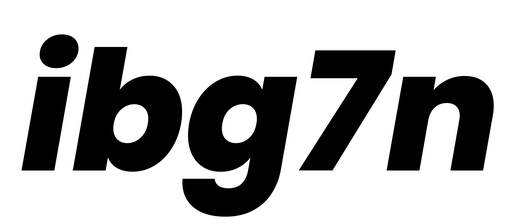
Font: Poppins-ExtraBoldItalic